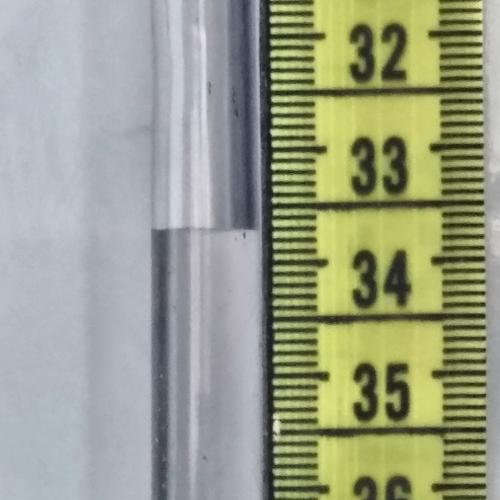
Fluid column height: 33.7 cm